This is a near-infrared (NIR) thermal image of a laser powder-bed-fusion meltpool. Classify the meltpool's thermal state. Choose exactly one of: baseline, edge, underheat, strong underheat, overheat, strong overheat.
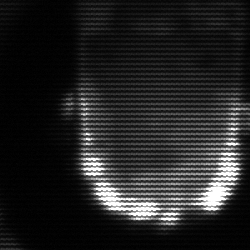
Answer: baseline